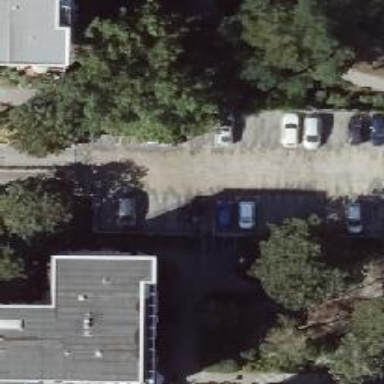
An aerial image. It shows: Rooftop parking area.